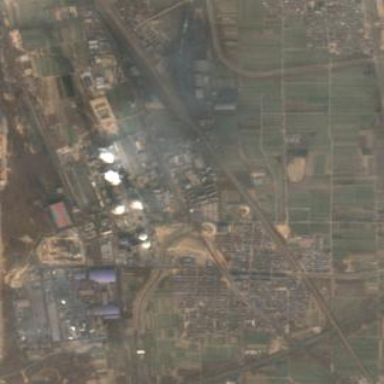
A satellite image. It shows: Industrial area with coal power plant.